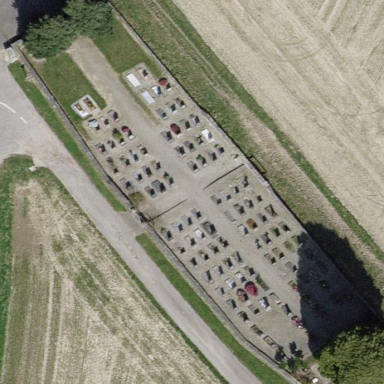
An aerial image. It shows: Cemetery.